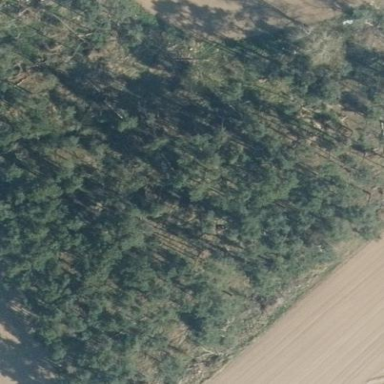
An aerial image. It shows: Forest area.